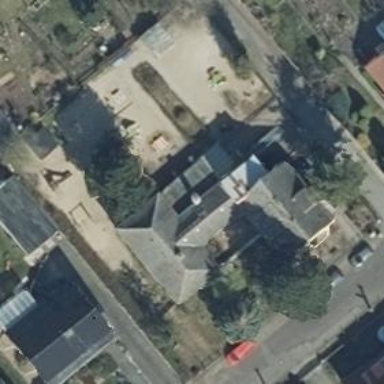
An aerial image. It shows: Kindergarten.